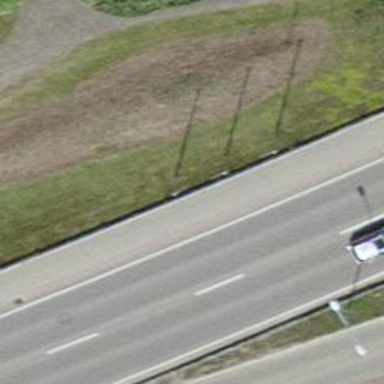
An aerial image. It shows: Asphalt cycleway.